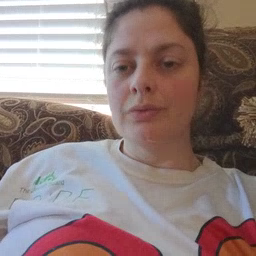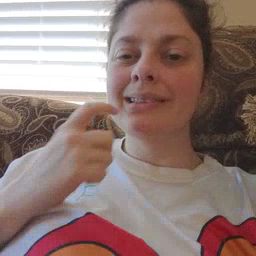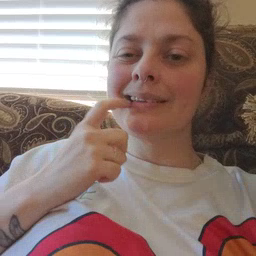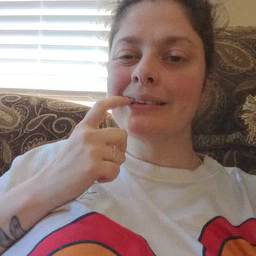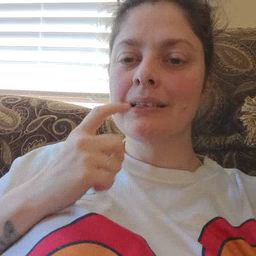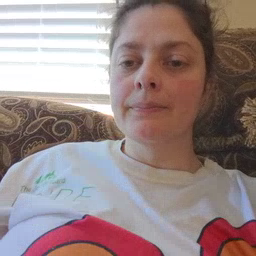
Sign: tooth